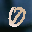
Label: 0